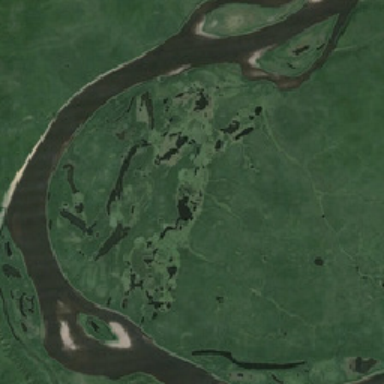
Look at the green .